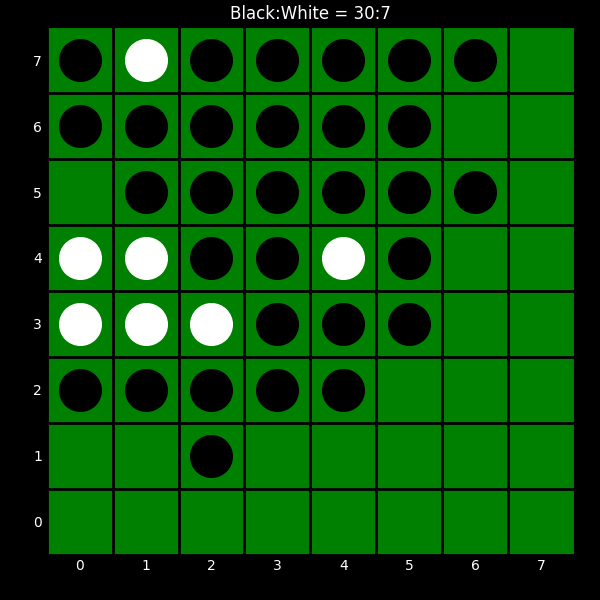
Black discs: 30
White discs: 7